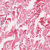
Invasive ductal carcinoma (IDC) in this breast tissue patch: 0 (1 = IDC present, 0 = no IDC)